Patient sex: M
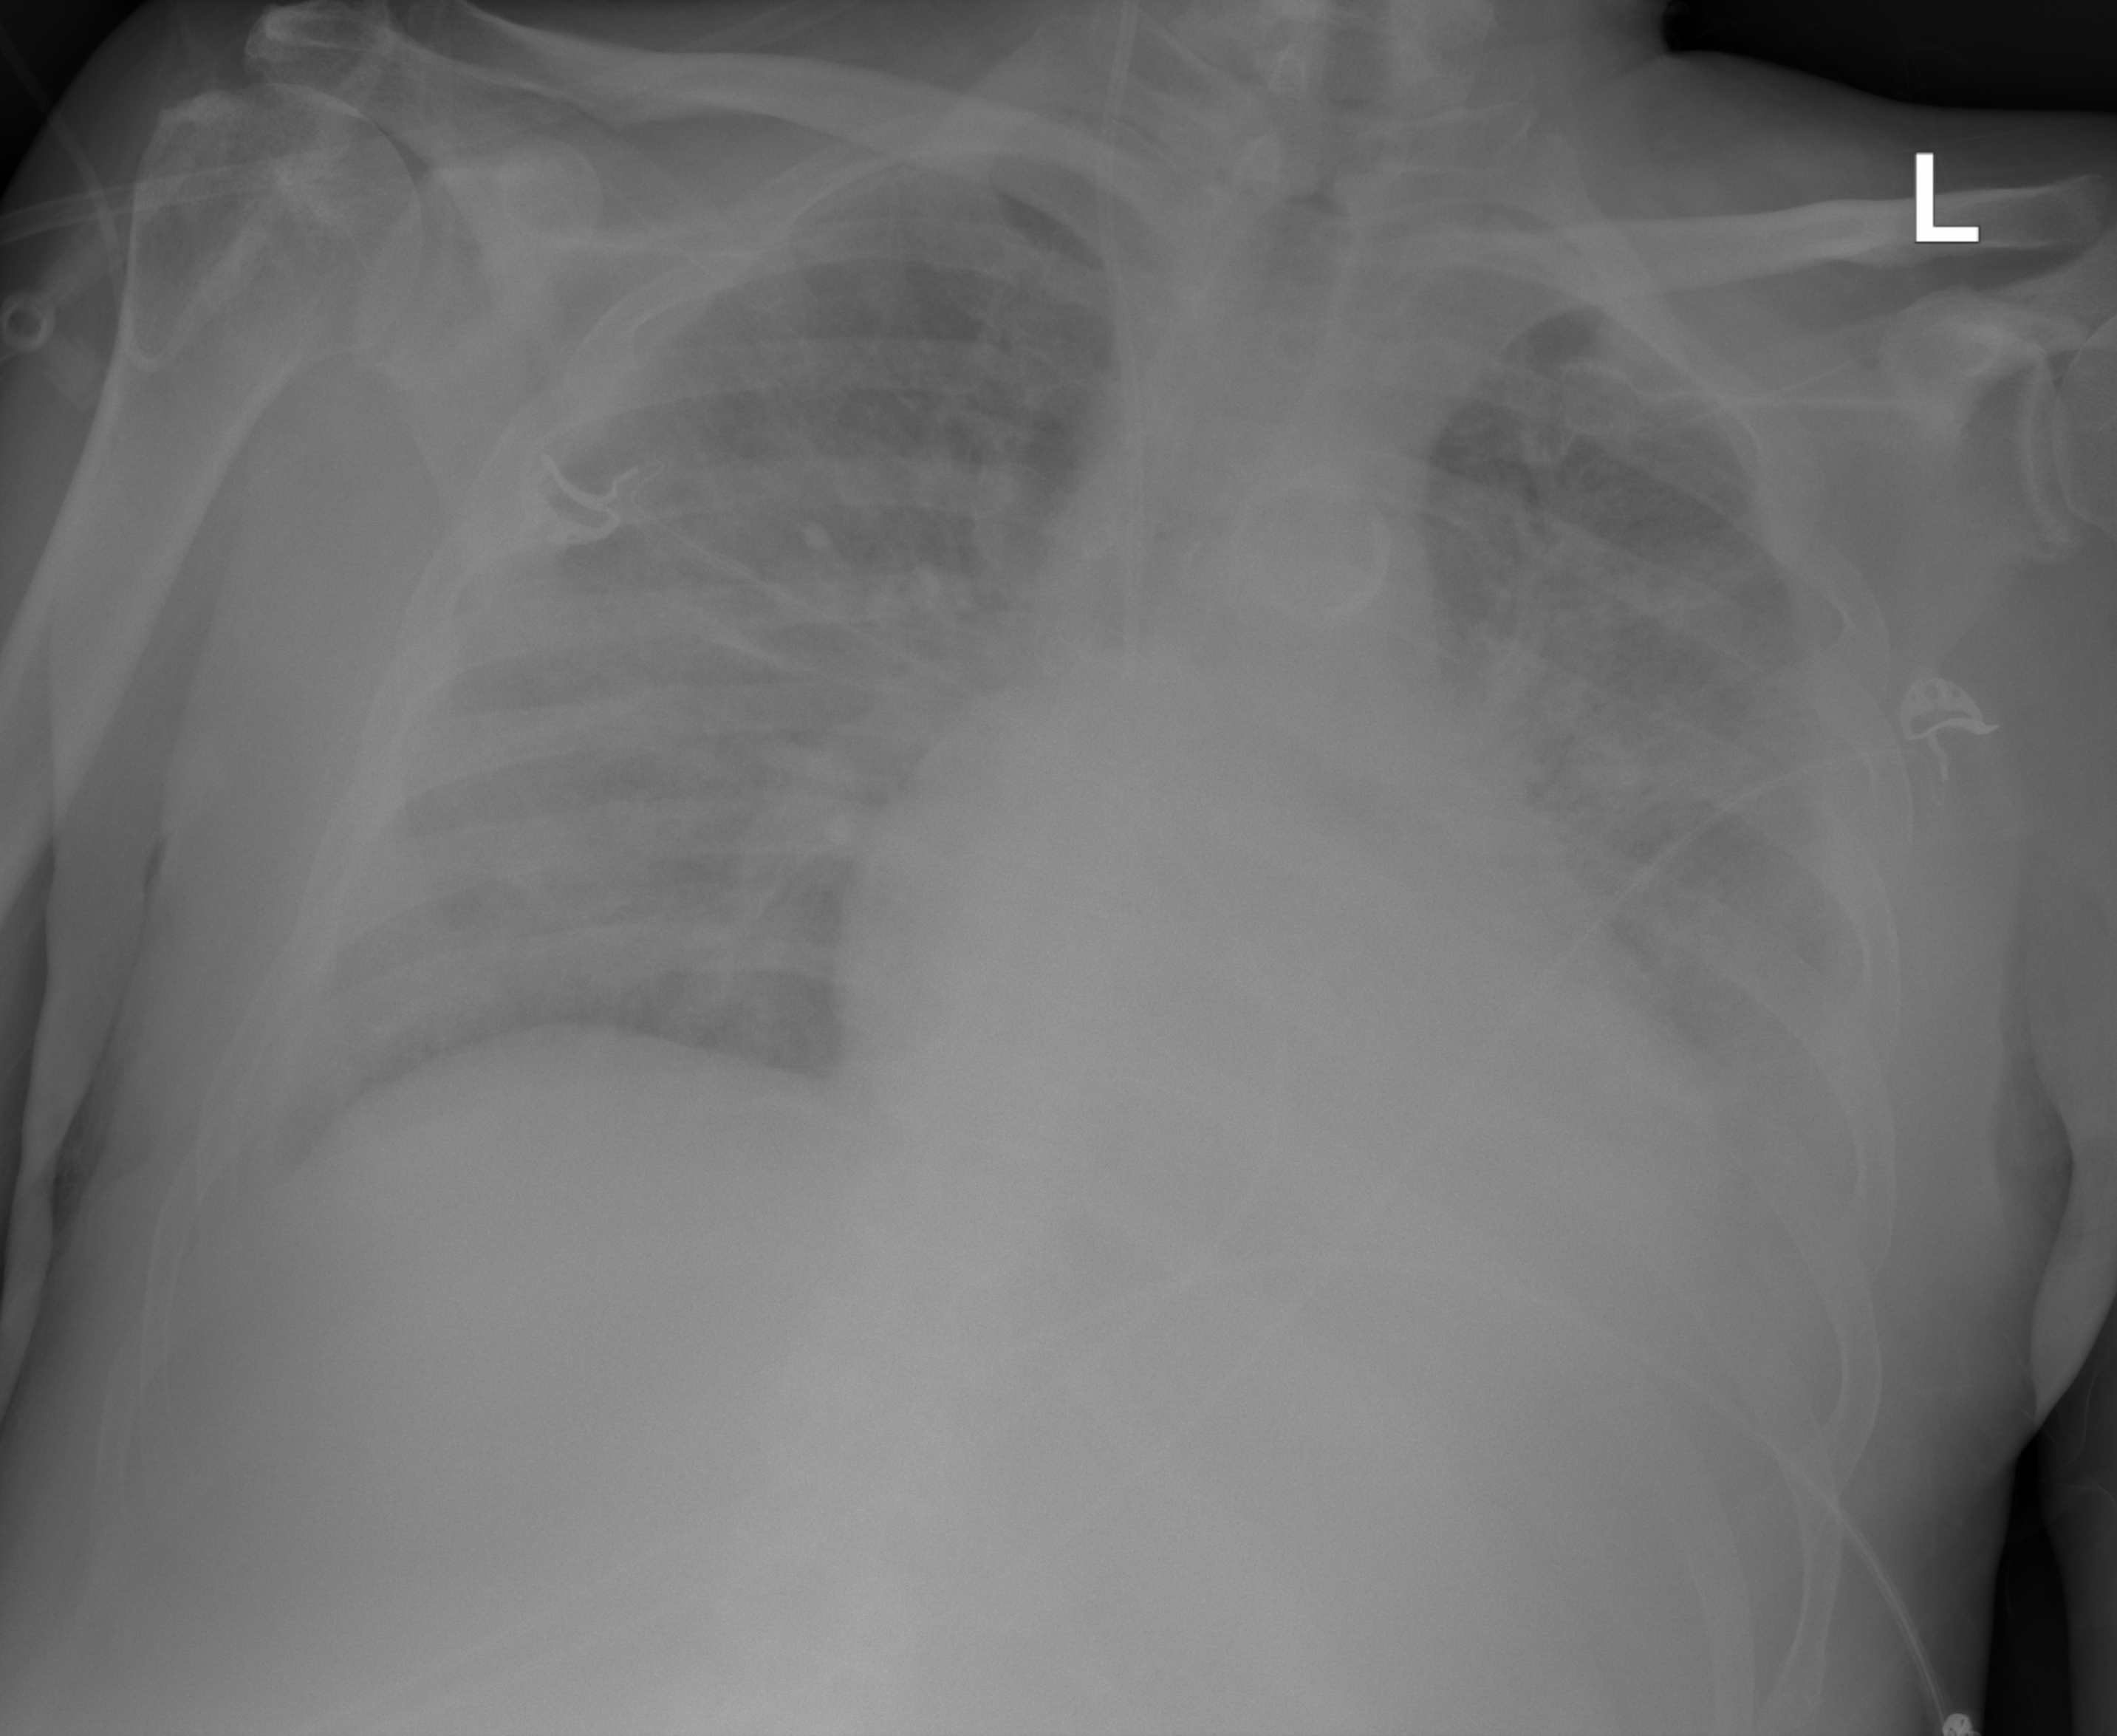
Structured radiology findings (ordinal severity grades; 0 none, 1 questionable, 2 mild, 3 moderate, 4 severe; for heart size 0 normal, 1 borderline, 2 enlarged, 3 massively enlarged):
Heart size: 2
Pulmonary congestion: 3
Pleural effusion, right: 2
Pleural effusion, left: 2
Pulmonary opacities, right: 2
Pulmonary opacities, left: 2
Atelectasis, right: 0
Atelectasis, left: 2